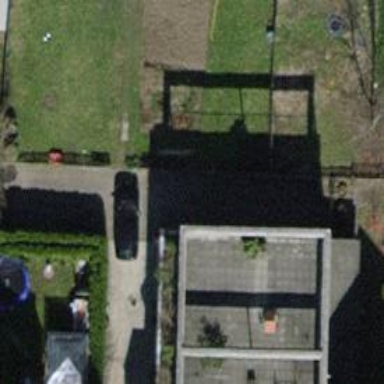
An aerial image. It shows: Fence.